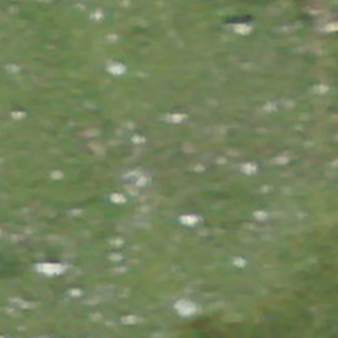
Label: other